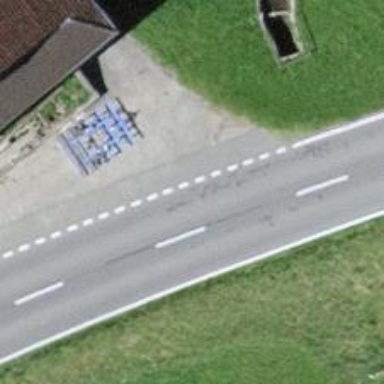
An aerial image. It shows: Secondary road.